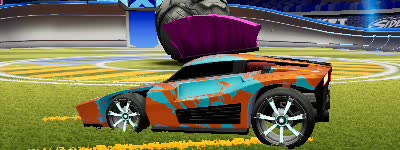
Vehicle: breakout